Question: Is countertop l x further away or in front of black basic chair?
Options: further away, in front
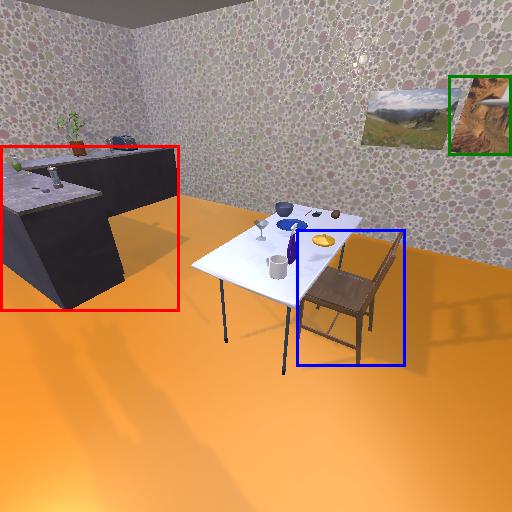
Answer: further away